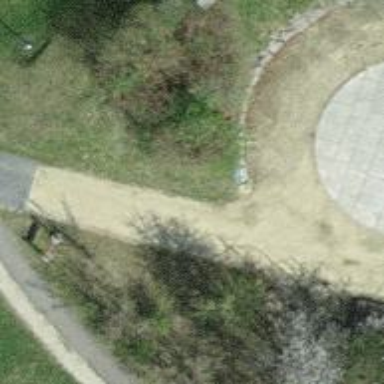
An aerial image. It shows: Footway.